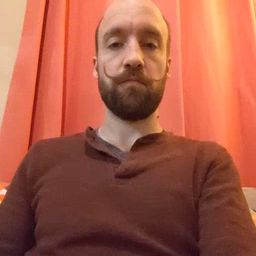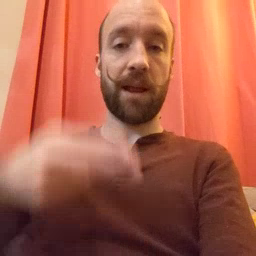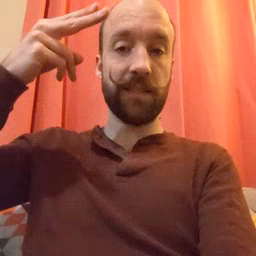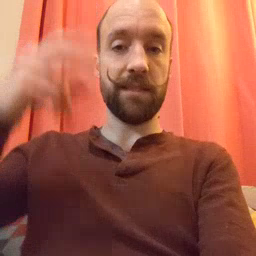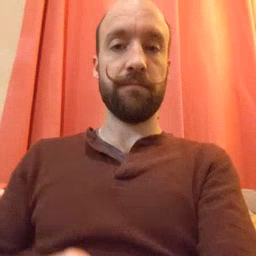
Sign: high